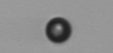
Label: bead